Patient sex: M
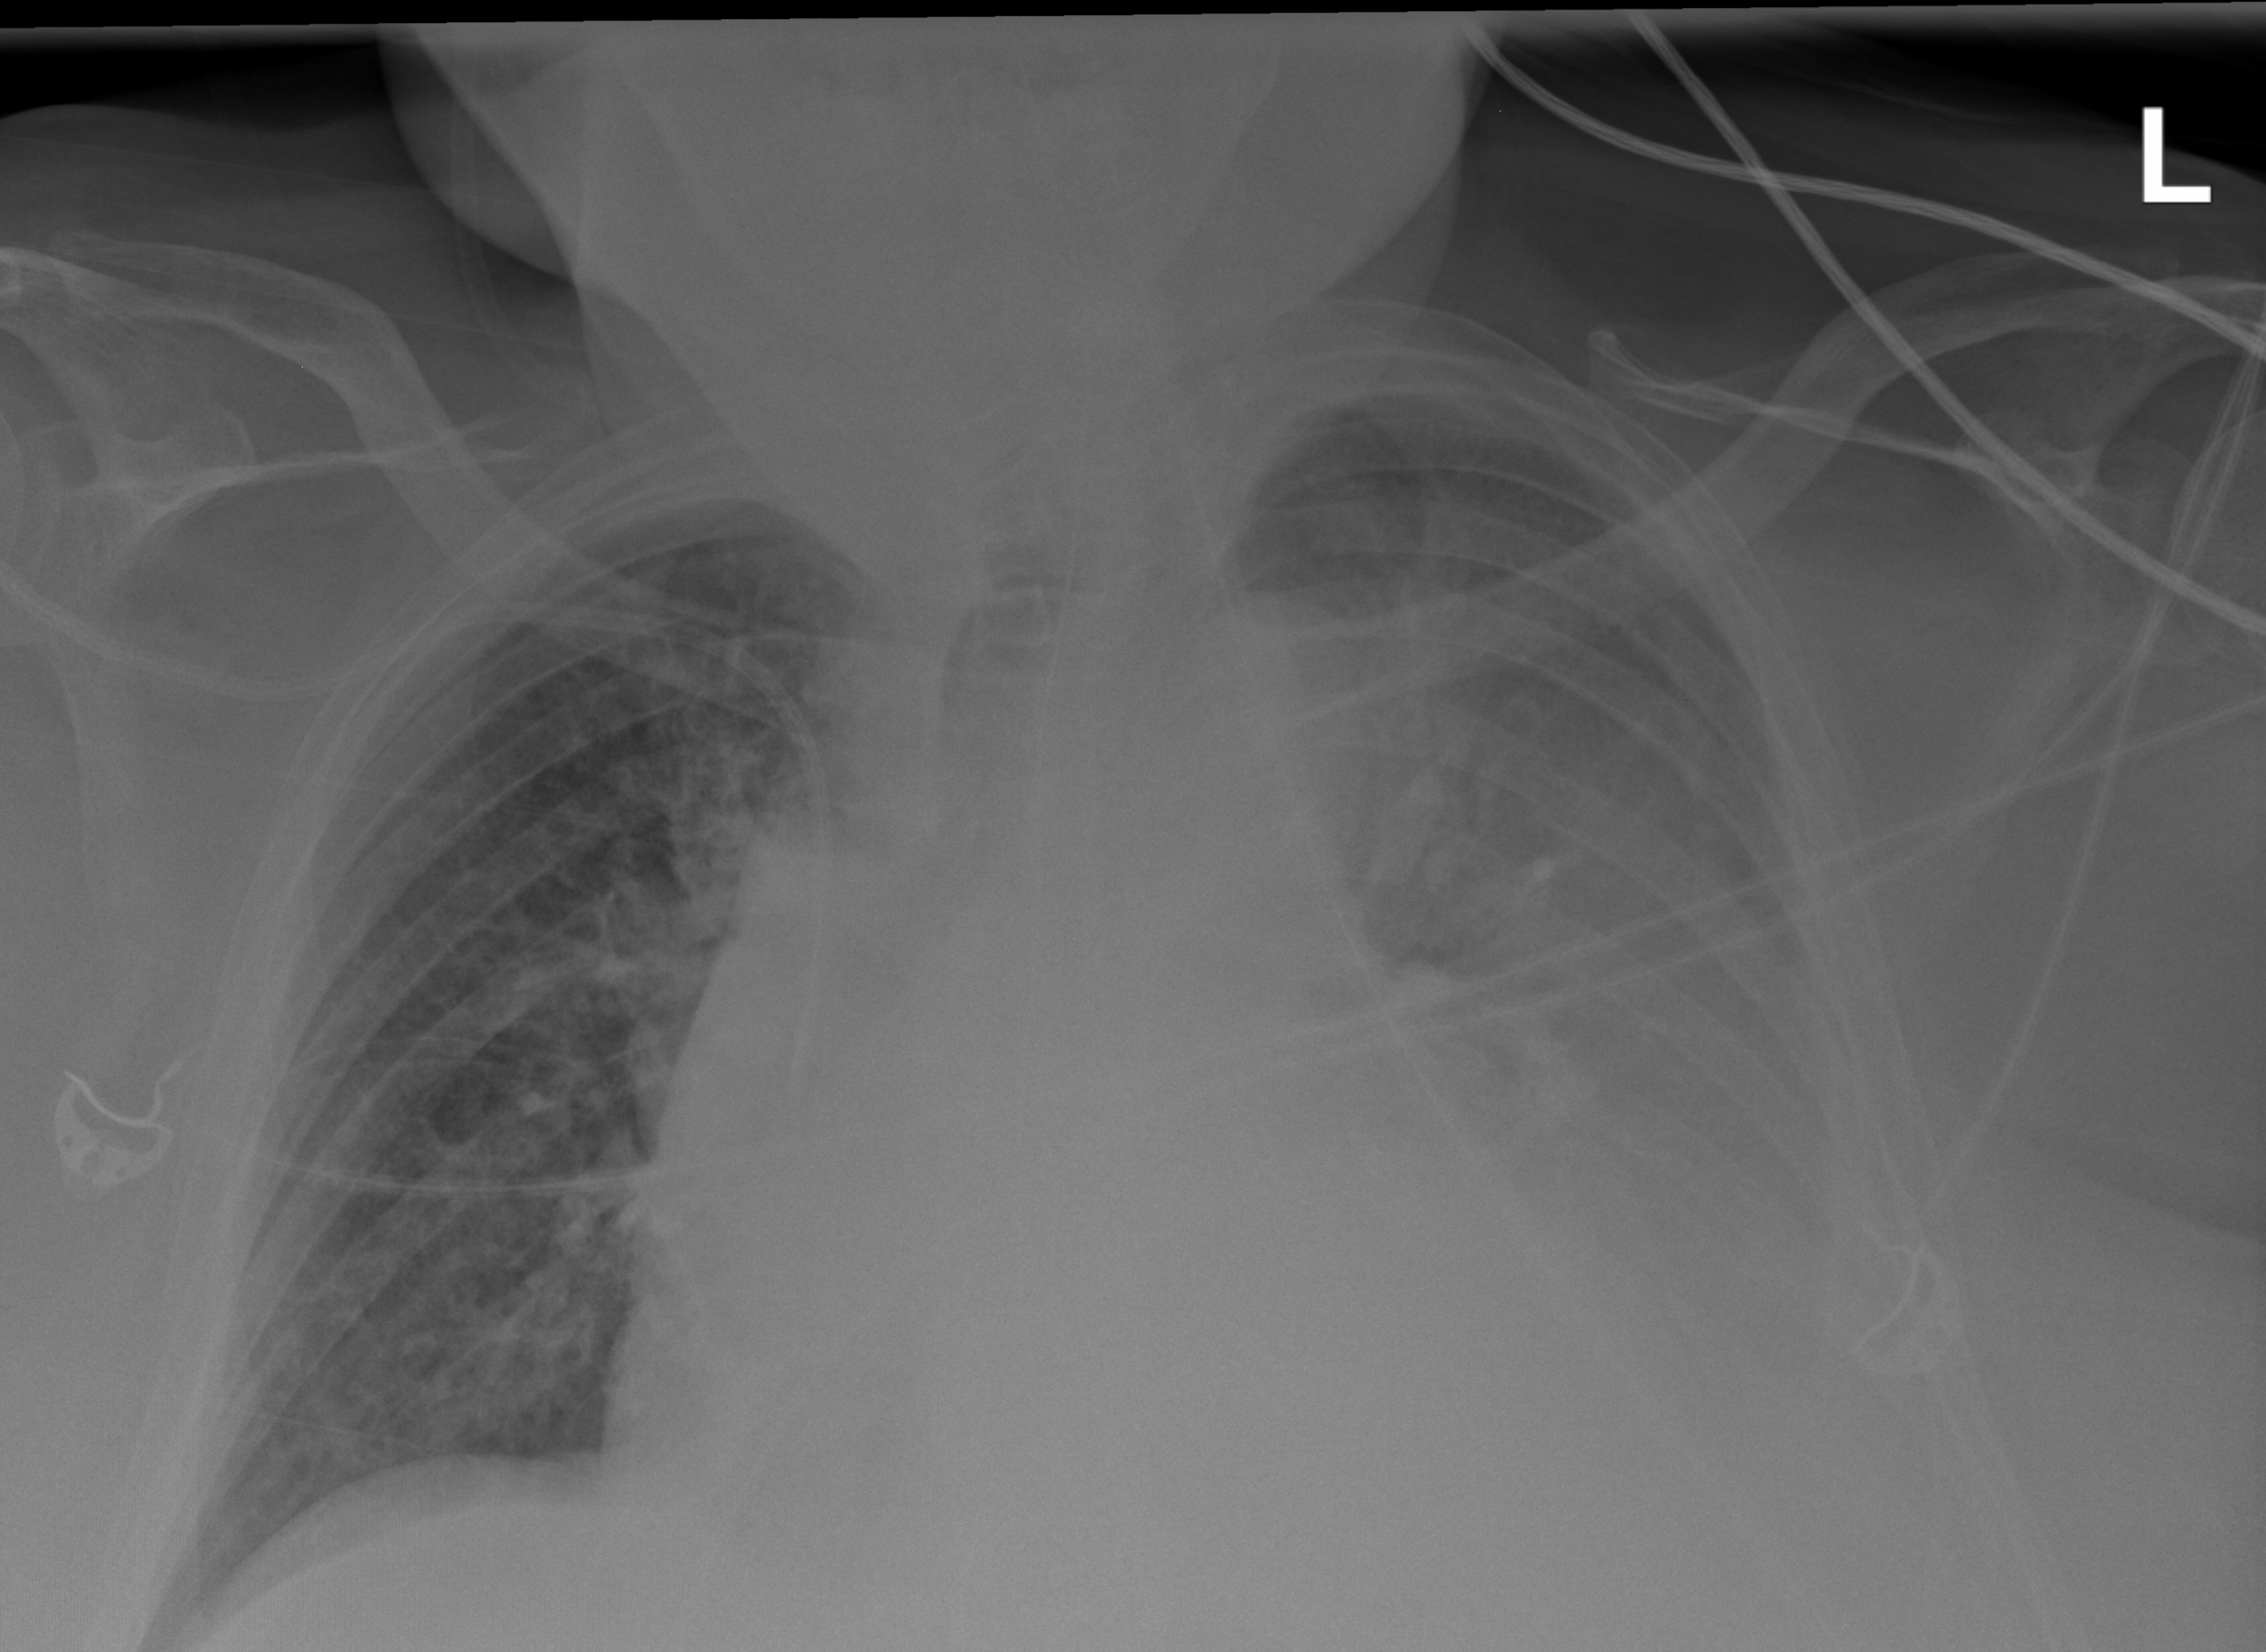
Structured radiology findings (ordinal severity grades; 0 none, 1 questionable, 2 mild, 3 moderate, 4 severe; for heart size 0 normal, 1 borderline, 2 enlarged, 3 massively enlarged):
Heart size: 2
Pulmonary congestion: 2
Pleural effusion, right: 0
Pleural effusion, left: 3
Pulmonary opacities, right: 0
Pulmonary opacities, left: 0
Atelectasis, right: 0
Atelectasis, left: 3